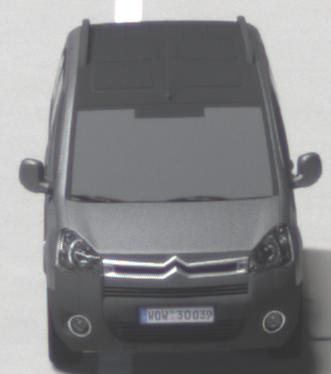
Make: Citroen
Model: Berlingo Kombi VTi 120
Detailed model: Berlingo (II) Kombi
Model produced from: 2009/12
Model produced until: 2012/03
Doors: 5
Color: gray
Road condition: dry road
Daytime: not specified
Contrast: high contrast